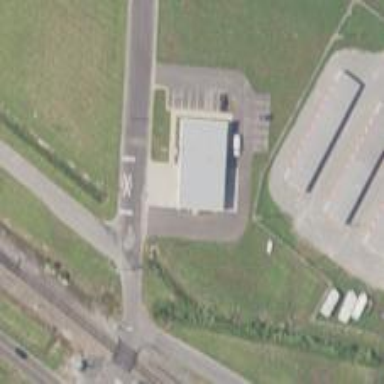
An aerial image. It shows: Ambulance station for emergencies.